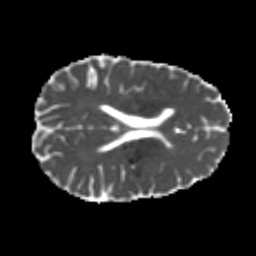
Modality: MD
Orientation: axial
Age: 24
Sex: male
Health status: healthy
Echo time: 0.074 s